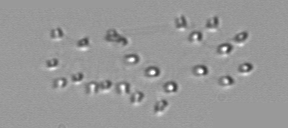
Label: Parvicorbicula_socialis